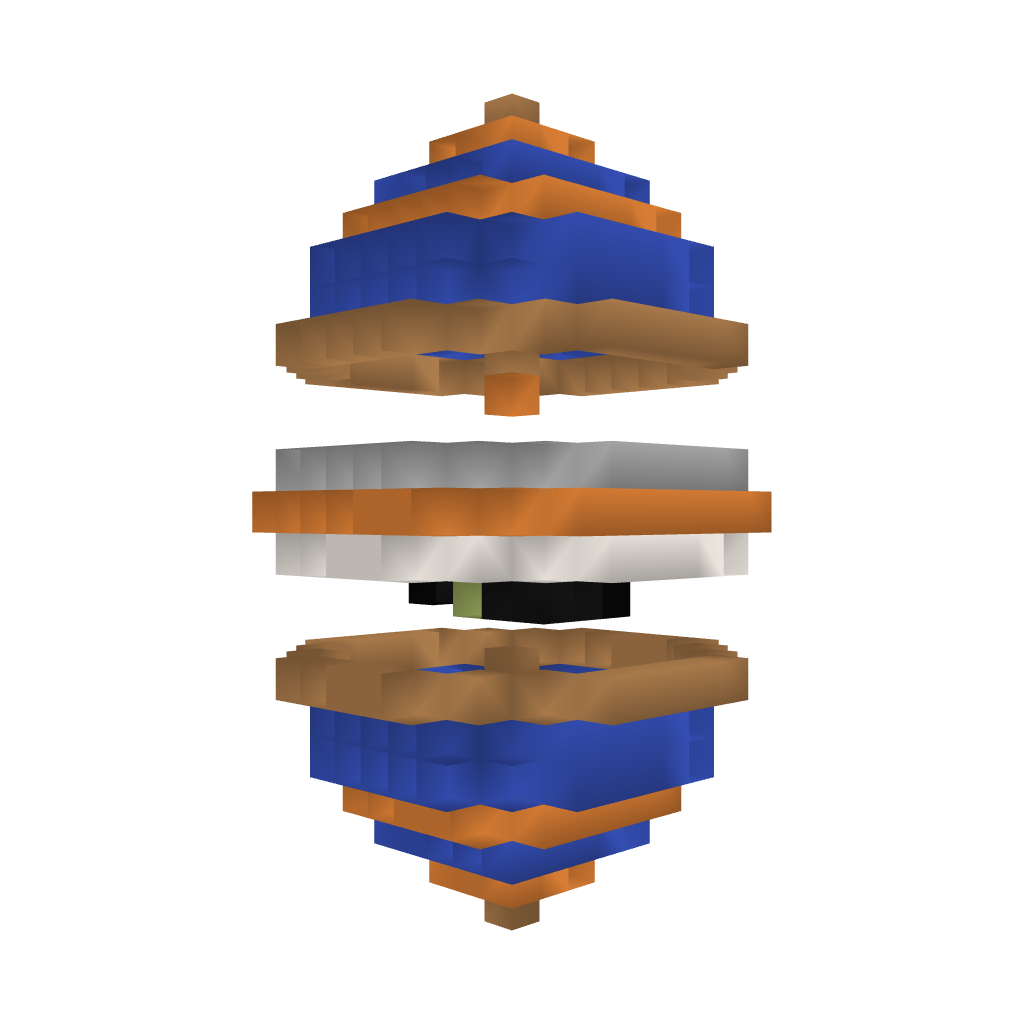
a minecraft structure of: Floating Module